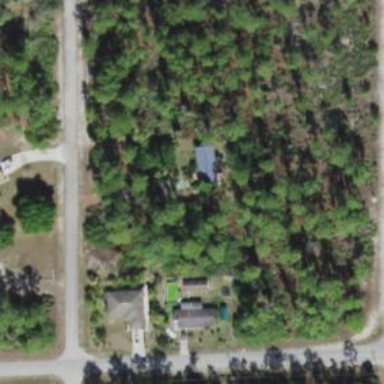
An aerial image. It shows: Driveway.